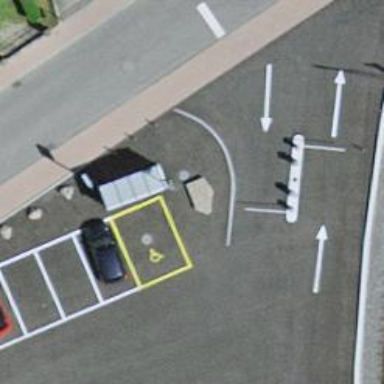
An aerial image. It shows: Public transport shelter.